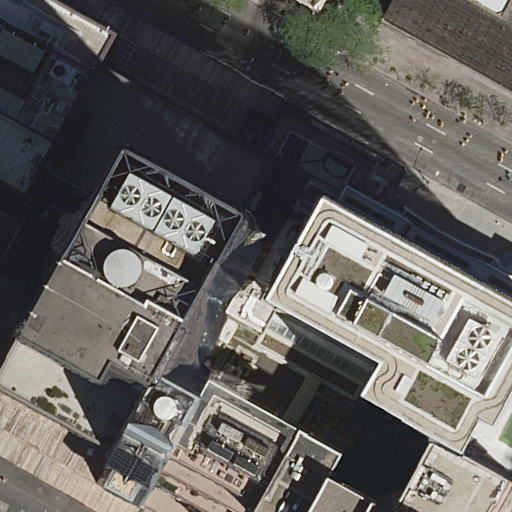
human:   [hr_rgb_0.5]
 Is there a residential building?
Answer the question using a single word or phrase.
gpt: yes

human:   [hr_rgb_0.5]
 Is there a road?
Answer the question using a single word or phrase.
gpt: yes

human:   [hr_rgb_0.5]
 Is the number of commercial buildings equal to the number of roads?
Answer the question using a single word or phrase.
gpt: yes

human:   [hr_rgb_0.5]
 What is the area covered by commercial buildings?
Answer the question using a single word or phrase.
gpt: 2216m2

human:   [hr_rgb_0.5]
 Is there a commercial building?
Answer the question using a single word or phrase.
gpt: yes

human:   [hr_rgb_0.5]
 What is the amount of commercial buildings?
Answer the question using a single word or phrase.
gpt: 2

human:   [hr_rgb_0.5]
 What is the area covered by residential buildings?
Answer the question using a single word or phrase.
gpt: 5271m2

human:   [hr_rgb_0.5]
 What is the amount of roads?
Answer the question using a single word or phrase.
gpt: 2

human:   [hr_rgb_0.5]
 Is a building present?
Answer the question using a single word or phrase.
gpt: yes

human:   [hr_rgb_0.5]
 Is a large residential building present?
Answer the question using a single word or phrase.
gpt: yes

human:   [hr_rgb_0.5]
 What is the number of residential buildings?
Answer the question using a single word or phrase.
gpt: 9

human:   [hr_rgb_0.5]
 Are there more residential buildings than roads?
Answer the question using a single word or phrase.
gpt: yes

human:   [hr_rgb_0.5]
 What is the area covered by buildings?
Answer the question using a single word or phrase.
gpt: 7487m2

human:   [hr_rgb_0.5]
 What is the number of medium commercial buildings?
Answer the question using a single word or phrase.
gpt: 0

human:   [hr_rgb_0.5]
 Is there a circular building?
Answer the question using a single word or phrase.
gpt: no

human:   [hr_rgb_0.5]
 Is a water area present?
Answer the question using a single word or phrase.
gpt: no

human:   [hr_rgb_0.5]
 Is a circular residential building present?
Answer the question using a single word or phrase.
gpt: no

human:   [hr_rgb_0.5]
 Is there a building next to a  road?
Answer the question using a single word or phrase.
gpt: yes

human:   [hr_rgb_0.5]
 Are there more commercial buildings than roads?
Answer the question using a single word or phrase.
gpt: no

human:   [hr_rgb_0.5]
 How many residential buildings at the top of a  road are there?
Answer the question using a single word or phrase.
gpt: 6

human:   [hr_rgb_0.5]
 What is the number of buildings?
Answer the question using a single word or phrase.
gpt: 11

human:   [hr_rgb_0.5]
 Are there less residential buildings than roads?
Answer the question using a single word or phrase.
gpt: no

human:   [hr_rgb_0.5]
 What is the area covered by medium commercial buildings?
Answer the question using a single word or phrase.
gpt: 0m2

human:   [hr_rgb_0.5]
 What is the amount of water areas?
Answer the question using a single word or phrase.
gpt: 0

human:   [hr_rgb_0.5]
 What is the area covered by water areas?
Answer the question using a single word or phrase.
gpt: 0m2

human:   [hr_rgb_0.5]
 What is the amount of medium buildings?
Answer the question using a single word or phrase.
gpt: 4

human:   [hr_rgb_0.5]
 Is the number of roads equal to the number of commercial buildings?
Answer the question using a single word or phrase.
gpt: yes

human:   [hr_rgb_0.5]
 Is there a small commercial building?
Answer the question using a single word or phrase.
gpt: yes

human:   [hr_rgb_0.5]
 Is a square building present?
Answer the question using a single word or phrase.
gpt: no

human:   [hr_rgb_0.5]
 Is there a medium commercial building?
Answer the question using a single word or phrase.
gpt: no

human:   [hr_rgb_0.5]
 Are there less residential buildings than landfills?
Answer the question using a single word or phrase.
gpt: no

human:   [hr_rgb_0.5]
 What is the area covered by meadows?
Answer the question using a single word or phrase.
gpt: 0m2

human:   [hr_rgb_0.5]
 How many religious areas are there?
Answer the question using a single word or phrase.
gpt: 0

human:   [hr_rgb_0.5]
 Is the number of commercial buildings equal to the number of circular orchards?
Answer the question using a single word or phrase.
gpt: no

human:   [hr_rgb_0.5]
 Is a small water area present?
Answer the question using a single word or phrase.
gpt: no

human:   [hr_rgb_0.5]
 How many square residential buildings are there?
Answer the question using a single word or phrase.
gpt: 0

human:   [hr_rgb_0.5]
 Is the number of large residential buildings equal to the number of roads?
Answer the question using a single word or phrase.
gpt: no

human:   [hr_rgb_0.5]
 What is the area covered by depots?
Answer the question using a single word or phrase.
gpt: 0m2

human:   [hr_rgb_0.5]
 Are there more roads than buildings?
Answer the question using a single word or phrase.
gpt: no

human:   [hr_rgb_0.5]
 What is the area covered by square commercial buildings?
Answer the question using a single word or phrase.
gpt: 0m2

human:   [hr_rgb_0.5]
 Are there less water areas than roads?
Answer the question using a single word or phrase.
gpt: yes

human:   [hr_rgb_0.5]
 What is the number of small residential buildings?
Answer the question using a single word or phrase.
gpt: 0

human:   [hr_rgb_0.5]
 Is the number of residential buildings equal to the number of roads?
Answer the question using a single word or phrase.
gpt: no

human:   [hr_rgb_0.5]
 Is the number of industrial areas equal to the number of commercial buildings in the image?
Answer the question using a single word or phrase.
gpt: no

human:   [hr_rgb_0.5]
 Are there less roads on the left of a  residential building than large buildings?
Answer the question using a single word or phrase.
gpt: yes

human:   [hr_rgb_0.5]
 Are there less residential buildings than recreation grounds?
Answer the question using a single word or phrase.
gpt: no

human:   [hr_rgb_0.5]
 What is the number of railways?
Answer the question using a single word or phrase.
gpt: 0

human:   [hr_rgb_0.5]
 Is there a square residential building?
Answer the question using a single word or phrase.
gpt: no

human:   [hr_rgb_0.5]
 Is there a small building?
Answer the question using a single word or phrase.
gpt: yes

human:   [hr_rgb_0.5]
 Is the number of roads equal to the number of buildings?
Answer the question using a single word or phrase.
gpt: no

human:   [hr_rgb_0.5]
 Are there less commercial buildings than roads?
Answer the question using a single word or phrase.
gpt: no

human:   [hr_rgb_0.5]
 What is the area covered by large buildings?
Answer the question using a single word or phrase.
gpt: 6488m2

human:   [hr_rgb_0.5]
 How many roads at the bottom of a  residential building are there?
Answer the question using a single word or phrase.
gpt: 2

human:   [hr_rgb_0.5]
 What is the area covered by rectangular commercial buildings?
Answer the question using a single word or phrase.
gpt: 2216m2

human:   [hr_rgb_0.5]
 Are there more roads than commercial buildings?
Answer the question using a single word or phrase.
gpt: no

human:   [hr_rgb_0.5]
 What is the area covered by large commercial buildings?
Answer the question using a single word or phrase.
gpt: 2214m2

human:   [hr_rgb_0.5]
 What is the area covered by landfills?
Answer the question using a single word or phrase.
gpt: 0m2

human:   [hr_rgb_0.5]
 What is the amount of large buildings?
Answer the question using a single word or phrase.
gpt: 6

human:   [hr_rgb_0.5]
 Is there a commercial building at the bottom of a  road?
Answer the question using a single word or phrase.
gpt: yes

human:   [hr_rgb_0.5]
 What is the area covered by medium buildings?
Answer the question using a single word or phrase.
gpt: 997m2

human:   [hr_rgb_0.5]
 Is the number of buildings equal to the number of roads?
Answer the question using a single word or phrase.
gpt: no

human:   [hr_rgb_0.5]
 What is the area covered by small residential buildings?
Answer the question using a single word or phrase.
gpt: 0m2

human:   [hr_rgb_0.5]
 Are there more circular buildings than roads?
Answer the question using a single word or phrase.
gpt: no

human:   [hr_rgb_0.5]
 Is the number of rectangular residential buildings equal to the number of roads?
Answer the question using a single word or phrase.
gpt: yes